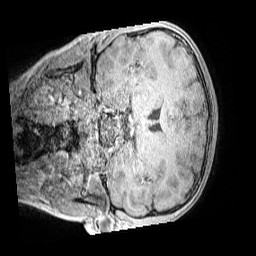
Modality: MP2RAGE
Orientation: coronal
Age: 13
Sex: male
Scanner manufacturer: siemens
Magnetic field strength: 3 T
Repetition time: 4 s
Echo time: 0.00299 s